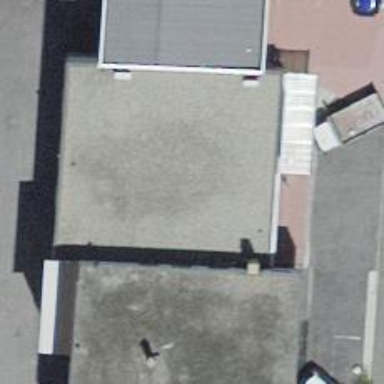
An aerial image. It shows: Bar.